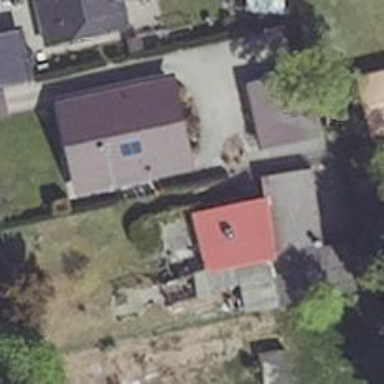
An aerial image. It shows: Gabled house with gray roof.